Interaction volume radius: 5 \u00c5
Interaction volume height: 20 \u00c5
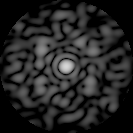
Disorder parameter: 0.7071